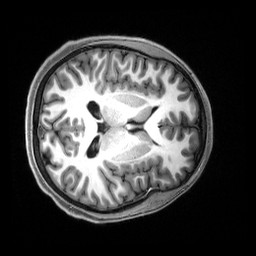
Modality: T1w
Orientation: axial
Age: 19
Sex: female
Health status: healthy
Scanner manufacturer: siemens
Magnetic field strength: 3 T
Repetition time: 2.5 s
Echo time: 0.00222 s